Question: This is a part of my DB structure that I want to query:

The relations are these:
- - -
I want to select the articles that are written from selected users (by usr_id) OR the article that have the selected tags (by tag_id) in one query if possible.
I have tried this but does not give me the desired result:
'''
SELECT * FROM
((article JOIN user on article.art_author = user.usr_id)
JOIN
tag_article on article.art_id = tag_article.rel_art_id)
JOIN
tag on tag_article.rel_tag_id = tag.tag_id
WHERE
article.art_lang = '$cur_lang'
$sql_in
ORDER BY
article.art_date desc
LIMIT $first_record, $range
'''
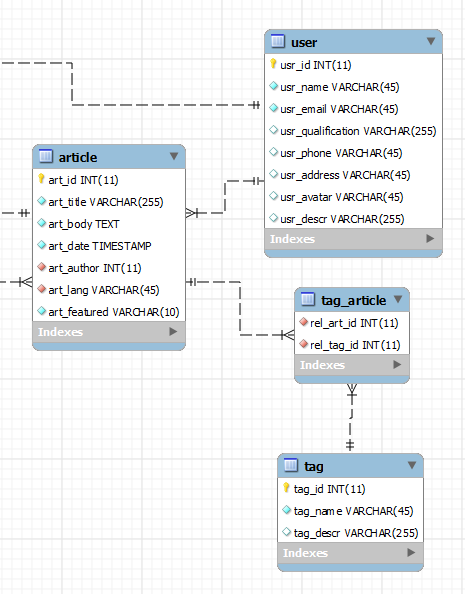
Answer: '''
select distinct a.art_id
from article a,
user u,
tag_article ta,
tag t
where a.art_author=u.user_id
and ta.rel_art_id = a.art_id
and ta.rel_tag_id = t.tag_id
and (u.usr_id in (<your selected users>) or t.tag_id in (<your selected tag>))
'''
I wrote all joints so you can select all columns you want, but it can be done more rapidly if you just need article data :
'''
select a.art_id
from article a,
tag_article ta
where a.art_id=ta.rel_art_id
and (a.art_author in (<your selected users>) or ta.rel_tag_id in (<your selected tags>))
'''